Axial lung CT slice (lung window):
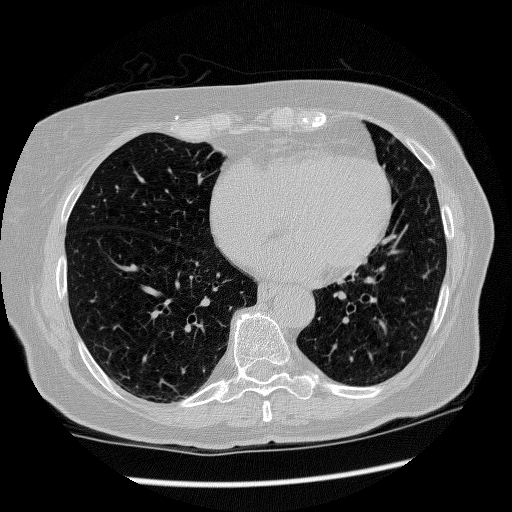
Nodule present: no